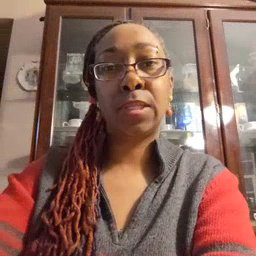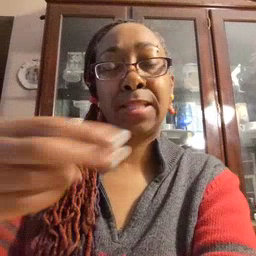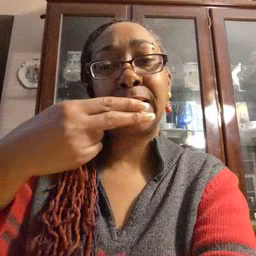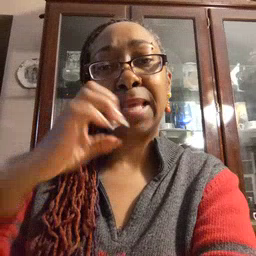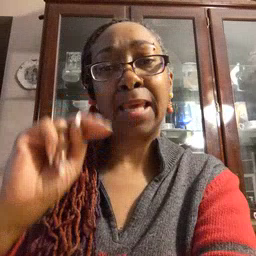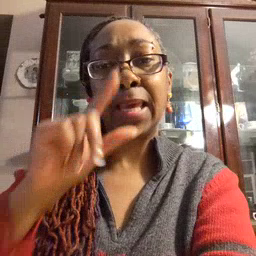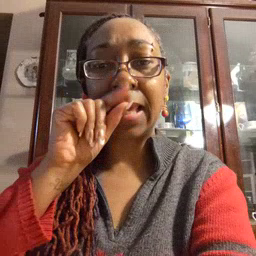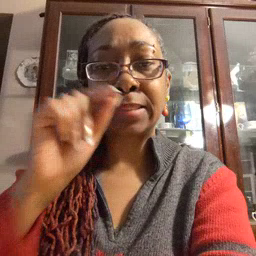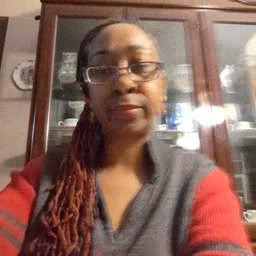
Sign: hen